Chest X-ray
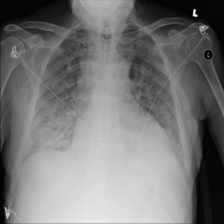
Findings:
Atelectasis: negative
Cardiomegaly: negative
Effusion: positive
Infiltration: negative
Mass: negative
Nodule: negative
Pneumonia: negative
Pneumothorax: negative
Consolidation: negative
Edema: positive
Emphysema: negative
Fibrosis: negative
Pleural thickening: negative
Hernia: negative